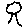
Label: tree